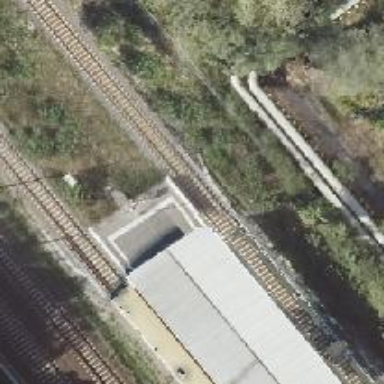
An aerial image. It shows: Railway signal.